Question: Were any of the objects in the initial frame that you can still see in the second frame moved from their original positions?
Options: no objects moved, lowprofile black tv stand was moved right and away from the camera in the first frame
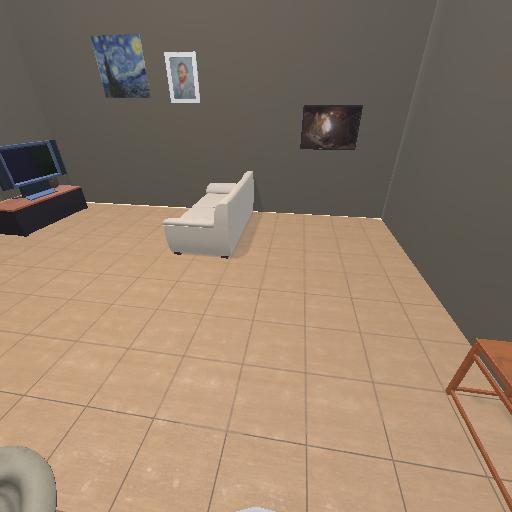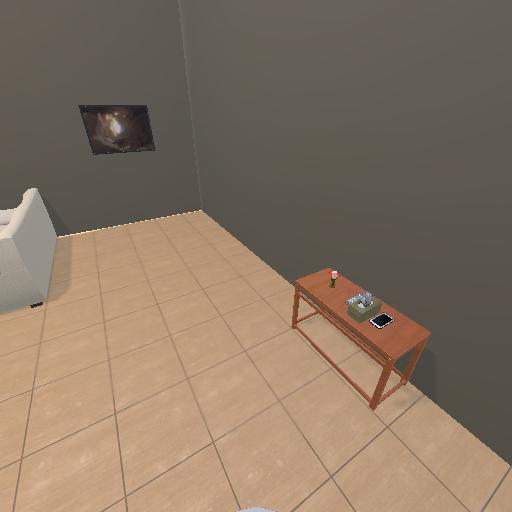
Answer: no objects moved